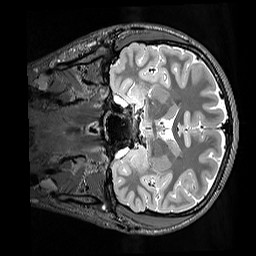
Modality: T2w
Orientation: coronal
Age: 21
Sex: male
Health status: healthy
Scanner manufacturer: siemens
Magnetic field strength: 3 T
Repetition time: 3.2 s
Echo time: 0.568 s